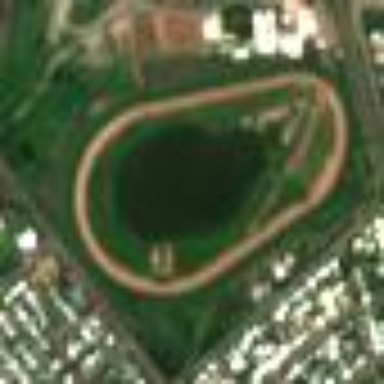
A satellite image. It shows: Sports center specializing in horse racing.